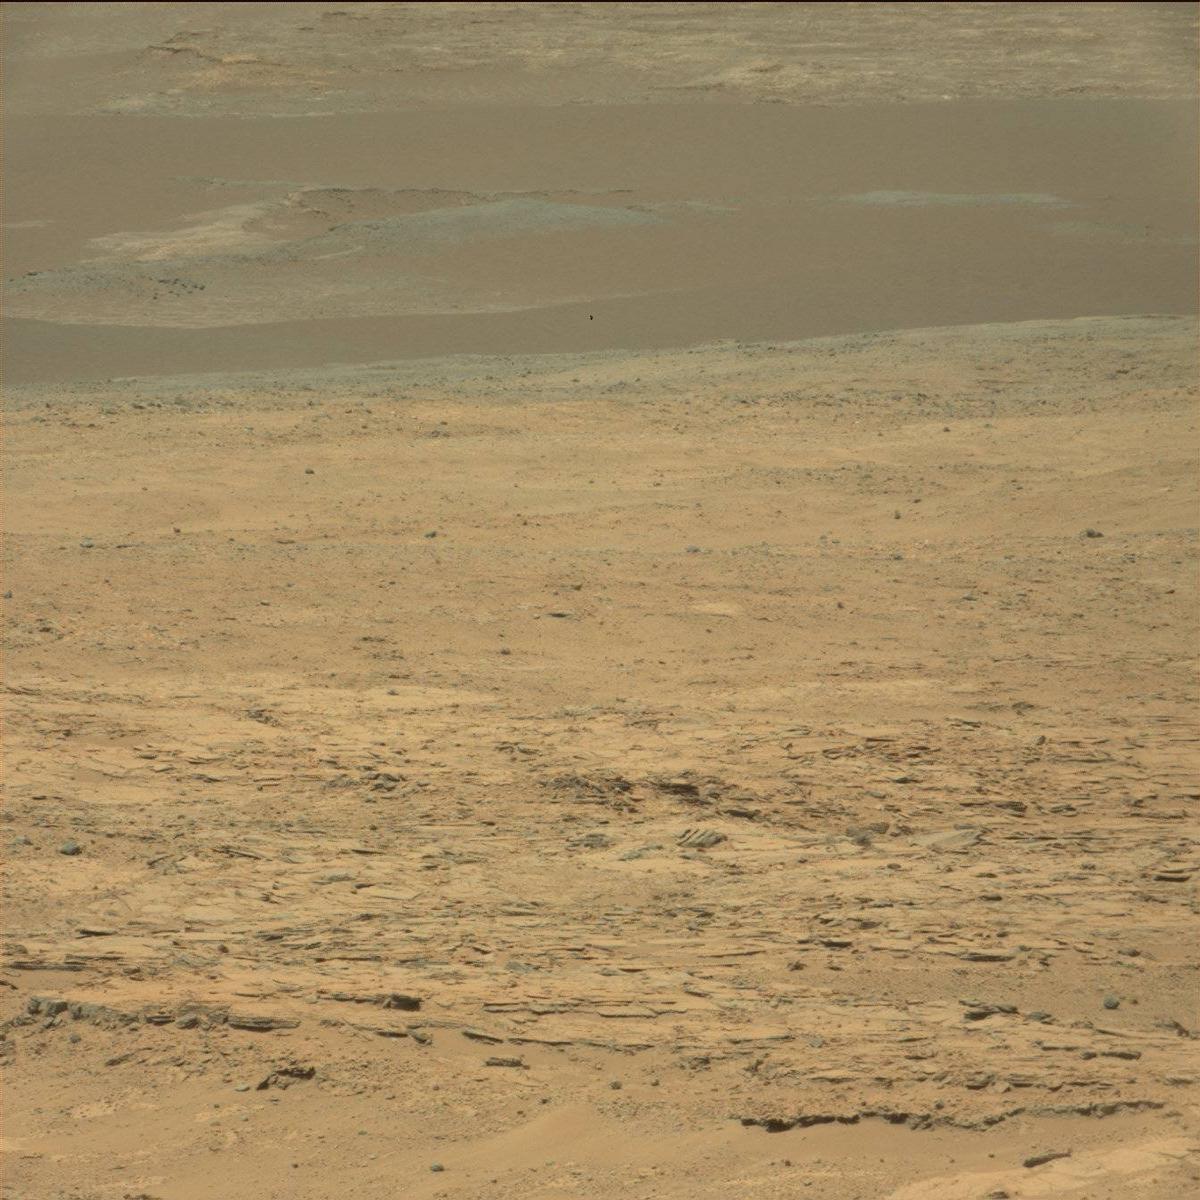
Terrain classes present: Bedrock, Ridge, Sand / Soil